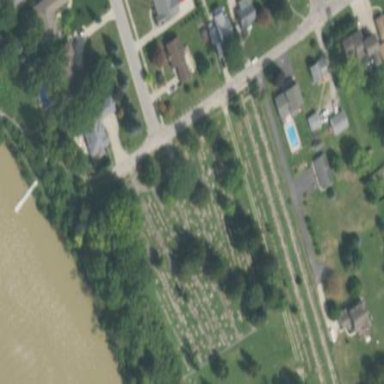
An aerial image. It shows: Cemetery.